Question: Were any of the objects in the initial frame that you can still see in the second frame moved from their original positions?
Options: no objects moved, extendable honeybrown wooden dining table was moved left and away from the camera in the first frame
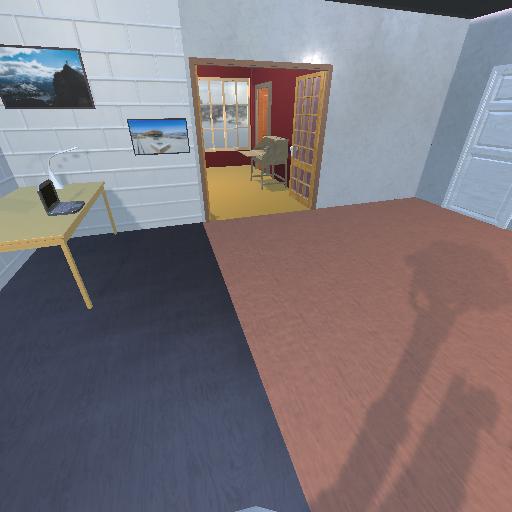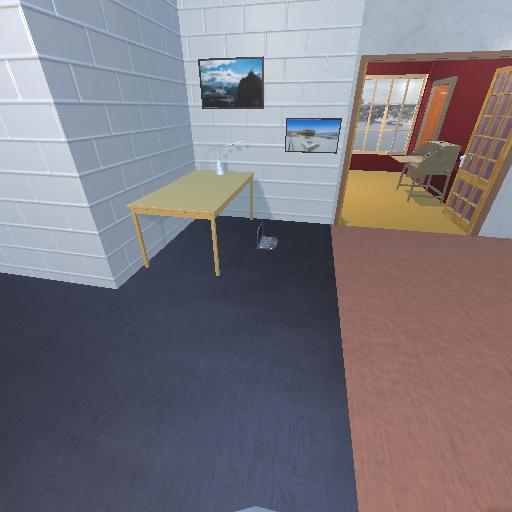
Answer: no objects moved